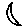
Label: moon